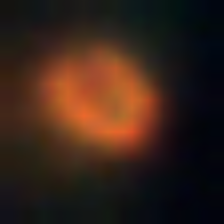
Taxon: NanoPlankton
Group: Other